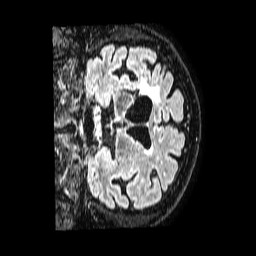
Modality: FLAIR
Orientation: coronal
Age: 66
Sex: male
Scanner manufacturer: philips
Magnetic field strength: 1.5 T
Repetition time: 4.8 s
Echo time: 0.3 s